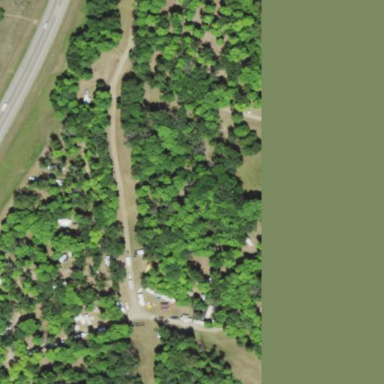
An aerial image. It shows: Campsite situated in festival grounds.